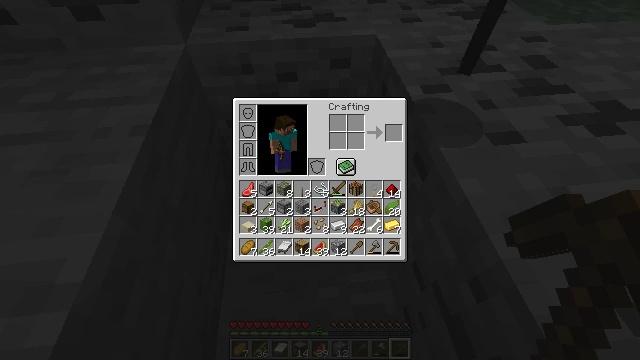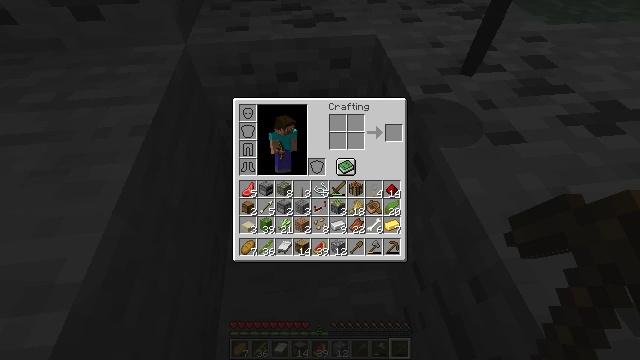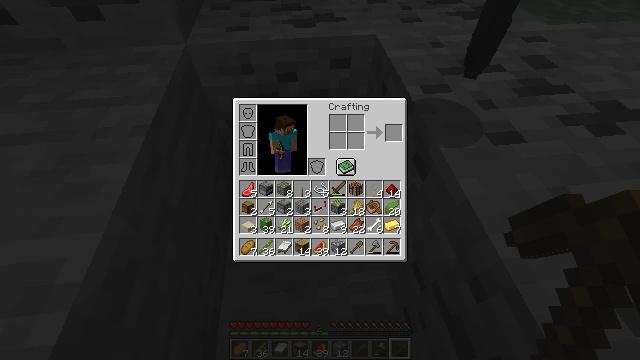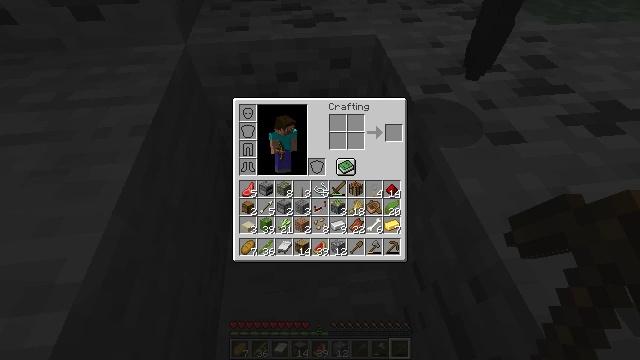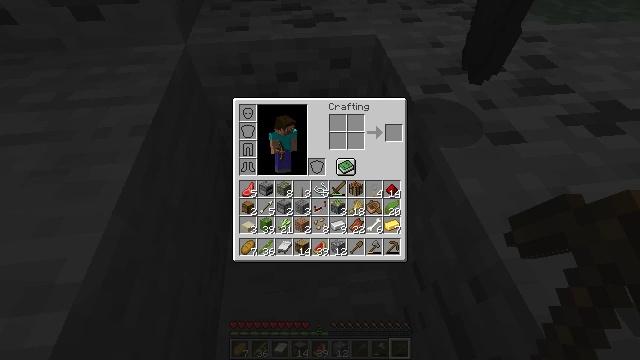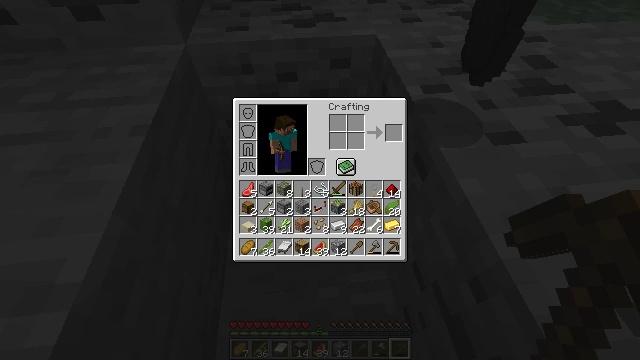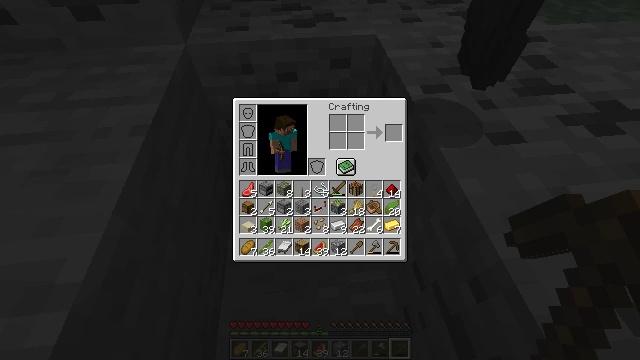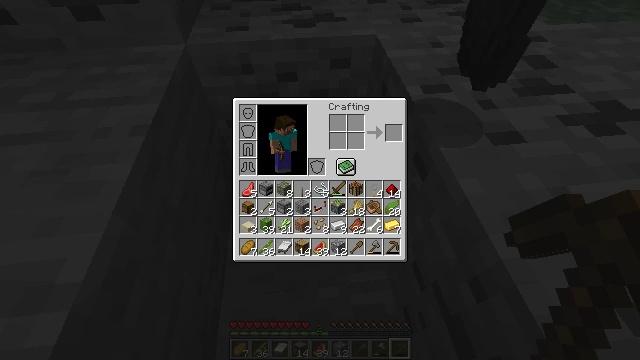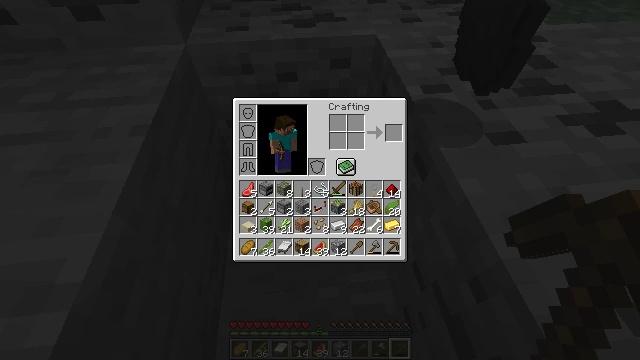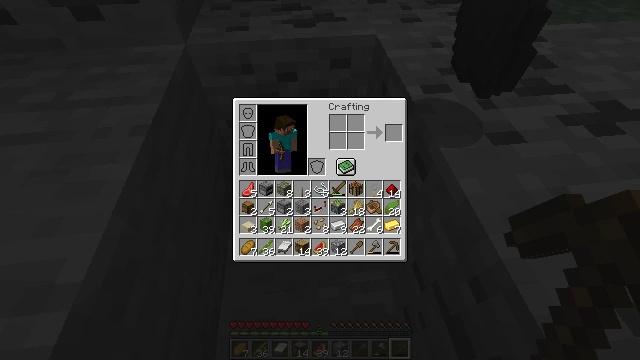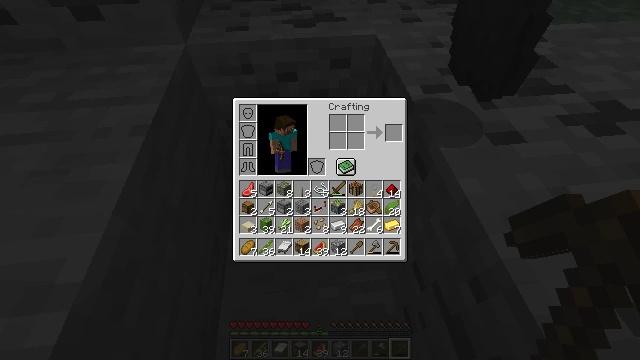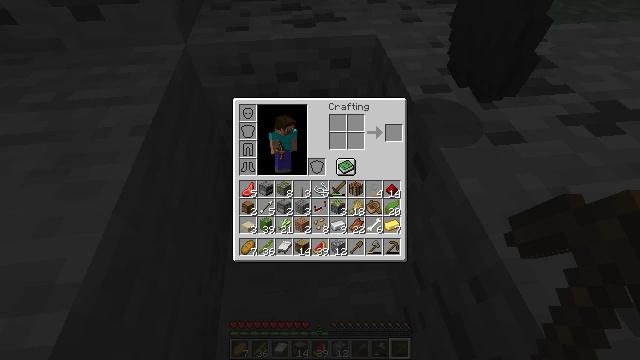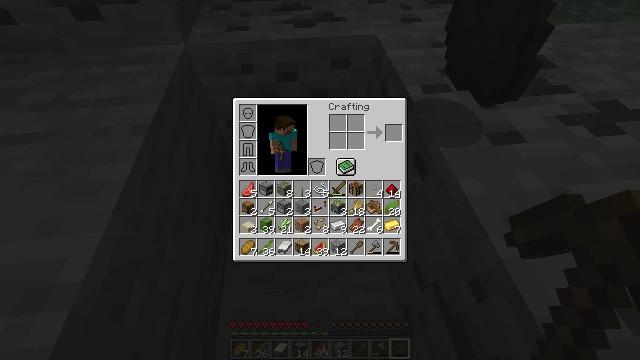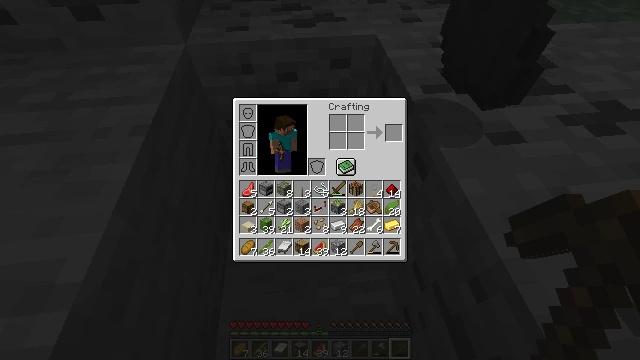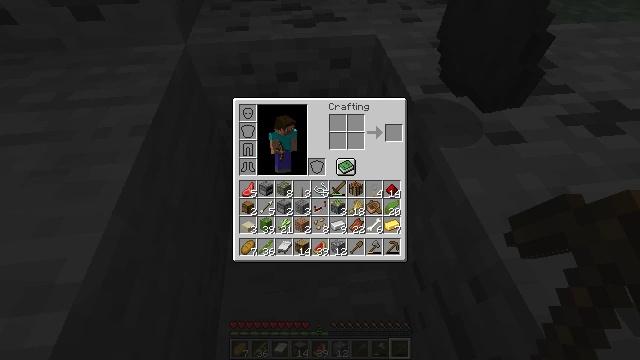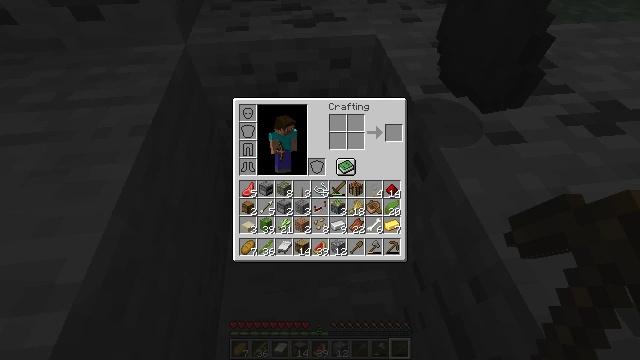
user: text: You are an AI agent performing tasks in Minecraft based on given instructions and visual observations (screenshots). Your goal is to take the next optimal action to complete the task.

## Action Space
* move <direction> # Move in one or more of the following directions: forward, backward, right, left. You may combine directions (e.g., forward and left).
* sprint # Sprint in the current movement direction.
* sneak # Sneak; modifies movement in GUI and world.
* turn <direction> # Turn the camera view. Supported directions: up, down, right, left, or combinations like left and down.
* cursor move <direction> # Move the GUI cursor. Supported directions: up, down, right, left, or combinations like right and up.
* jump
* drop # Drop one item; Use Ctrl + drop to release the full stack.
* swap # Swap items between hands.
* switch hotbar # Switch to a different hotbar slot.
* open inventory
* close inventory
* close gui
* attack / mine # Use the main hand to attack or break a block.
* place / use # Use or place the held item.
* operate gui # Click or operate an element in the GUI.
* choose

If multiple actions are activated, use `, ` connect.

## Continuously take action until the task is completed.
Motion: motion action
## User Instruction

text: Drop an arrow.
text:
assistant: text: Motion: no_op
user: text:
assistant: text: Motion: no_op
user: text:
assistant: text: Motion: no_op
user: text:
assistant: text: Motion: no_op
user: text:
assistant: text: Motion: no_op
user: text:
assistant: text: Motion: no_op
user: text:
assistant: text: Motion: no_op
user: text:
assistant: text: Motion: no_op
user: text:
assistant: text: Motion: no_op
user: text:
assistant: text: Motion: no_op
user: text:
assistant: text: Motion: no_op
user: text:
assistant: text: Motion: no_op
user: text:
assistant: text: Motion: no_op
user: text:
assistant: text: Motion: no_op
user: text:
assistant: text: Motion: no_op
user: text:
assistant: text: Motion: no_op
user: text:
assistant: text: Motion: no_op
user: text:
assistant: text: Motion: no_op
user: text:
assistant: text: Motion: no_op
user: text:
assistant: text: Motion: no_op
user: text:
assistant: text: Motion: no_op
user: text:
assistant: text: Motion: no_op
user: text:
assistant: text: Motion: no_op
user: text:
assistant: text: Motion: no_op
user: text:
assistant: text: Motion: no_op
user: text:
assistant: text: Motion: no_op
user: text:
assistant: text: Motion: no_op
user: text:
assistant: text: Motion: no_op
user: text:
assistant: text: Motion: no_op
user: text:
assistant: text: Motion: no_op